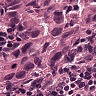
Metastatic tissue present: yes